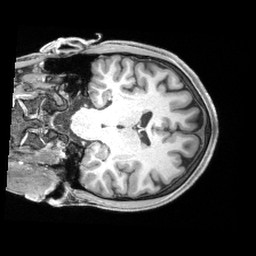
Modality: T1w
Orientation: coronal
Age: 21
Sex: male
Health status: healthy
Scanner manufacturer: siemens
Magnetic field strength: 3 T
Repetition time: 2.4 s
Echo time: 0.00194 s